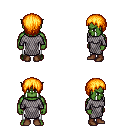
a pixel art fantasy rpg character, male body template, orc, green skin, chain mail, white pants, light blonde plain hairstyle, brown shoes, four views (front, back, left, right), 2x2 character sprite sheet, small pixel art, hard edges, no anti-aliasing